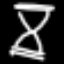
Label: hourglass